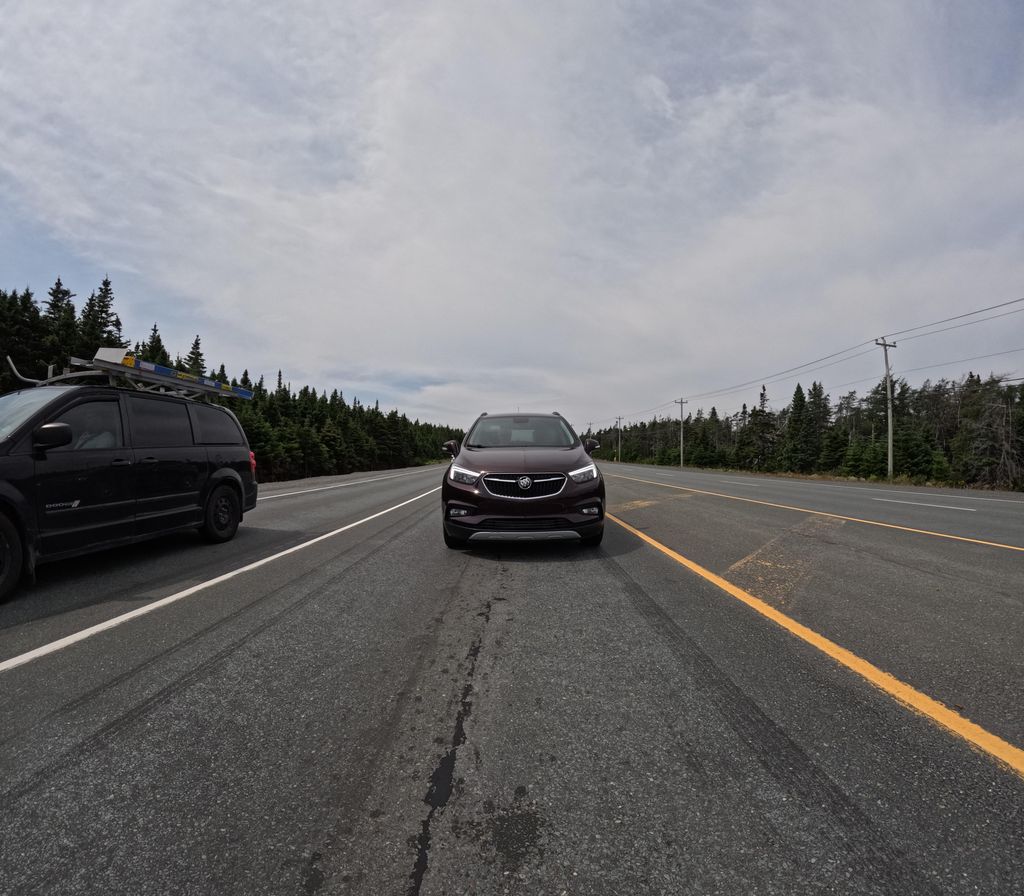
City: st_johns